Question: I saw many question addressing this issue but still i have some doubts...
I followed the steps given by in <URL>
- 'android:versionCode''<manifest>'- - <URL>- - '[Upload Upgrade]'
But no where i could found option in developer console as he told.
Please see the image below
Anyone knows what was the problem?
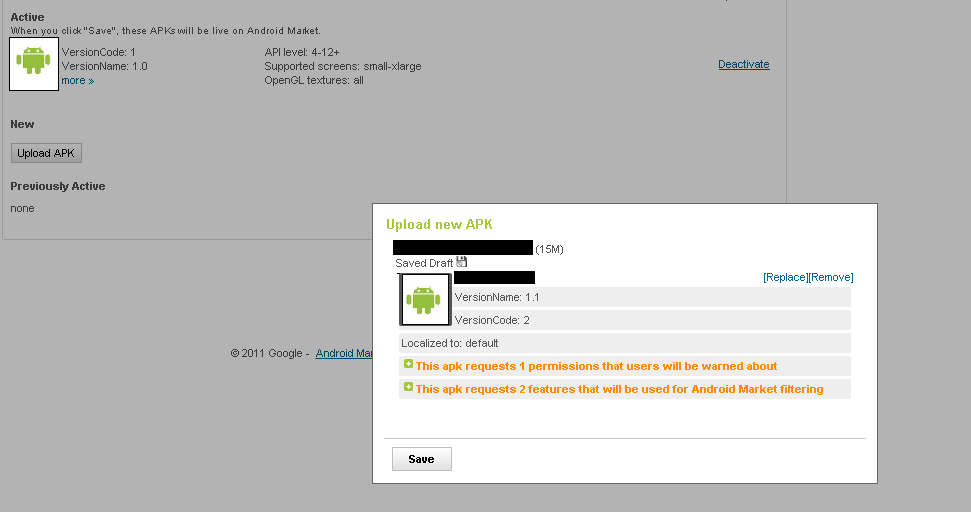
Answer: Google changed the upgrade GUI so the post that you are referring to is no longer valid.
From your screen
- - -